Question: We have an image in hdf5 file, which we want to extract and drop it into the BookDown pdf
here is the code which is doing that
'''
insertImage <- function(hdfFilepath, datasetPath) {
library(rhdf5)
library(magick)
hdfimagedata <- h5read(hdfFilepath, datasetPath)
image <- image_read(hdfimagedata)
image <- image_scale(image,"300%")
plot(image)
}
'''
what every I give the scale the image size does no increase and sticks to the size shown below
The image is a very HQ image
We have also tried with option of 'image_scale(image,"2000x2000!")' and we also tried 'fig.height' and 'fig.width' options, but did not yield the expected result. The image size remains the same irrespective of any number assigned to height and width
How to enlarge the image i.e. zoom to fit to page
PN: we don not have any problem with render quaility

Hi, I got it to maxime but now the image overlaps the text
'''
image_resize(image,geometry_size_pixels(width = 300, height = 300))
'''
<URL>
And the Image rendered is Inverted too.
here is the header defined in
'''
---
title: "Document"
author: ""
site: bookdown::bookdown_site
output: bookdown::pdf_book
documentclass: book
classoption: openany,oneside
link-citations: NO
geometry: margin=2cm
description: "This is a minimal example of using the bookdown package to write a book."
language:
ui:
chapter_name: 'Chapter'
---
'''
please help
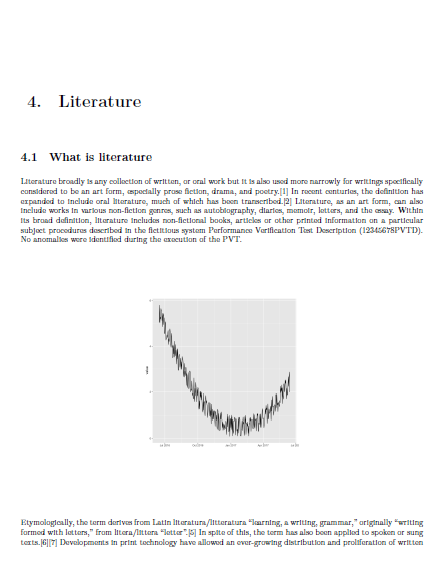
Answer: The Solution to the above problem is
'''
insertImage <- function(hdfFilepath, datasetPath) {
library(rhdf5)
library(magick)
hdfimagedata <- h5read(hdfFilepath, datasetPath)
image <- image_read(hdfimagedata)
image <- image_scale(image,"300%")
par(mar=c(0,0,0,0))
plot(image)
}
'''
This helped
'''
par(mar=c(0,0,0,0))
'''